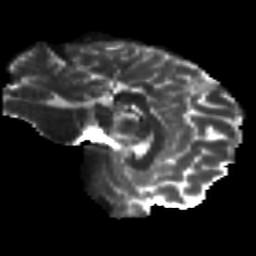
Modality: T2w
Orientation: sagittal
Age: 19
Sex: male
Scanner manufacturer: siemens
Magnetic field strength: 3 T
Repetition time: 8.8 s
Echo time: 0.085 s